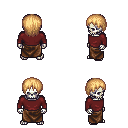
a pixel art fantasy rpg character, male body template, skeleton, maroon long-sleeve shirt, robe skirt, light blonde plain hairstyle, four views (front, back, left, right), 2x2 character sprite sheet, small pixel art, hard edges, no anti-aliasing